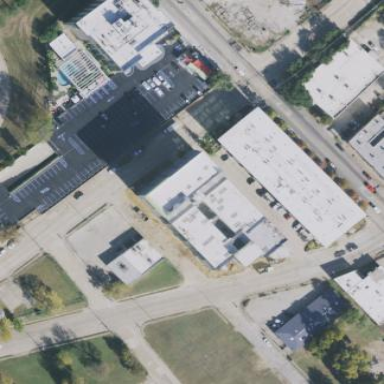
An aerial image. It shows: Industrial building.